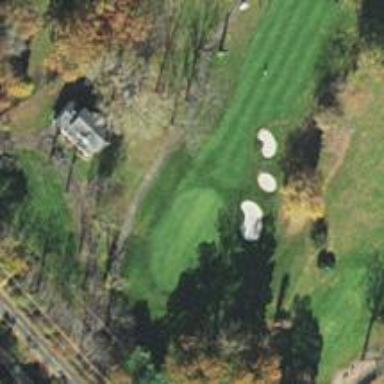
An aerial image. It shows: View of golf hole.